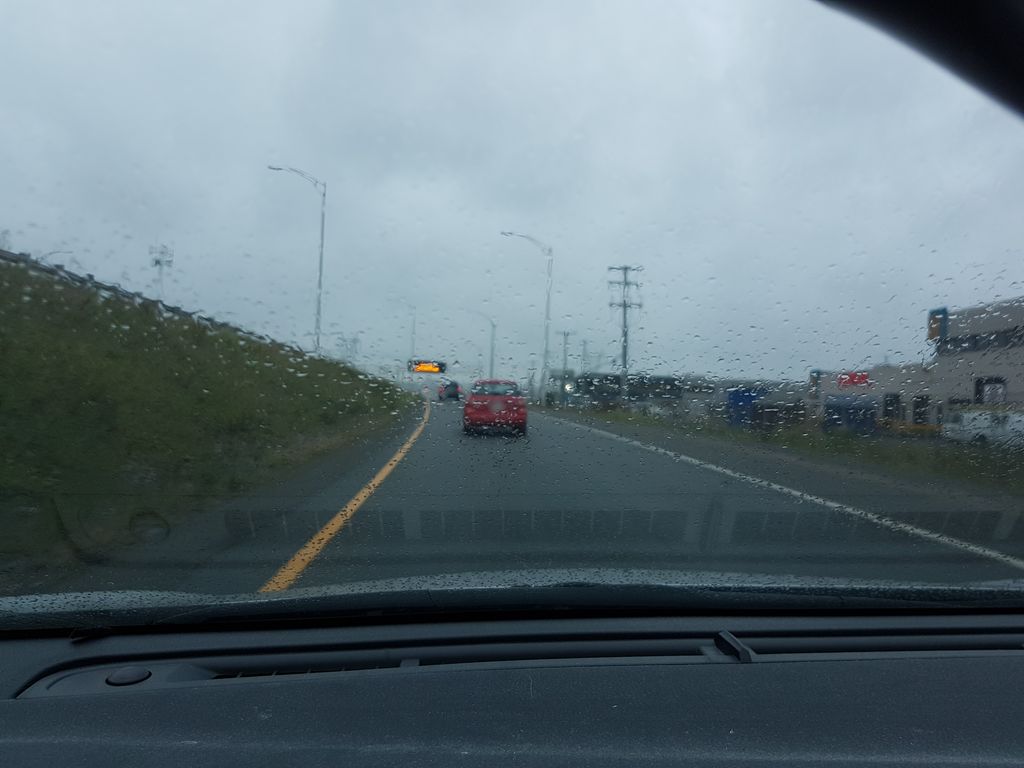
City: quebec_city